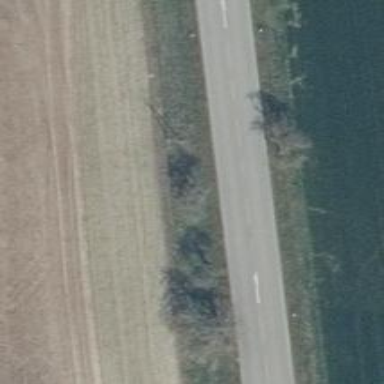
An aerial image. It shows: Row of trees in natural setting.